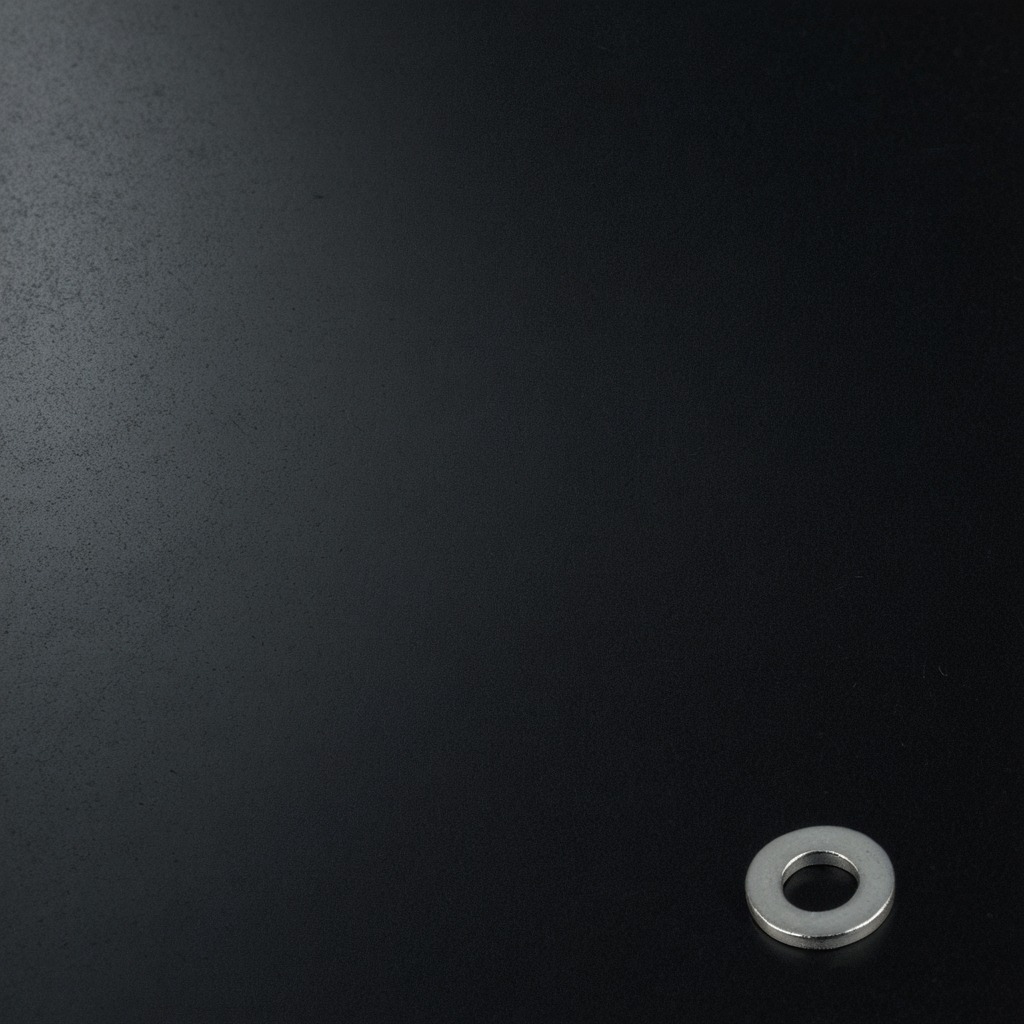
A flat metal washer lying on a clean granite tabletop covered with a black rubber mat inside a workshop at night dim ambient light soft shadows worn but beneath the mat